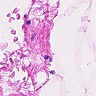
Metastatic tissue present: no